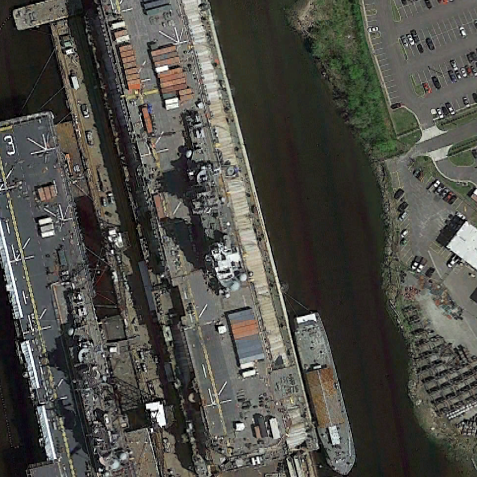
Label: assault